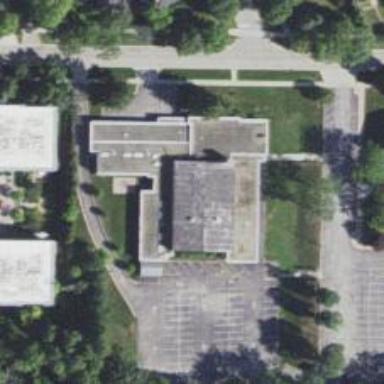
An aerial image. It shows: School.